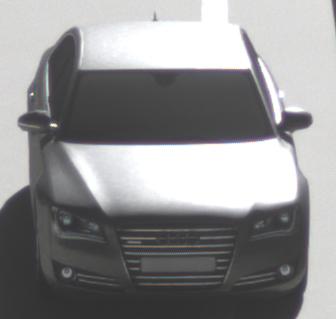
Make: Audi
Model: A8 D4
Model produced from: 2009
Model produced until: 2017
Doors: 4
Color: gray
Road condition: dry road
Daytime: morning or afternoon
Contrast: high contrast